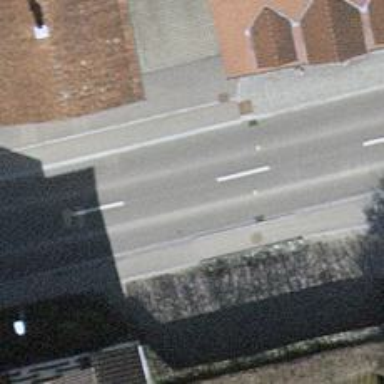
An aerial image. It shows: Secondary road with asphalt surface and sidewalks on both sides.